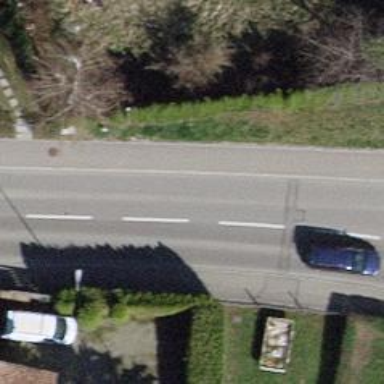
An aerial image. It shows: Secondary road with asphalt surface and sidewalks on both sides.